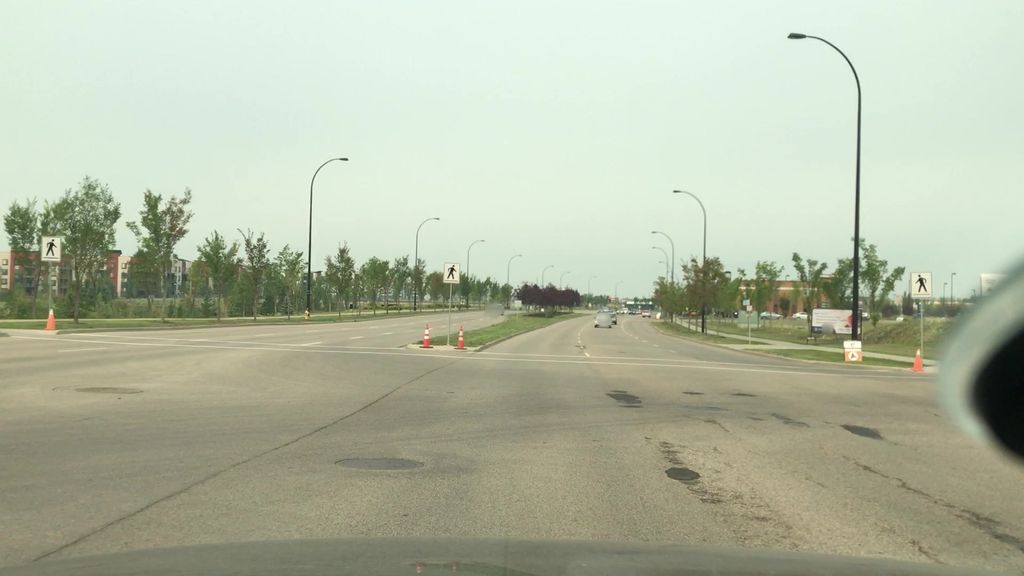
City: edmonton